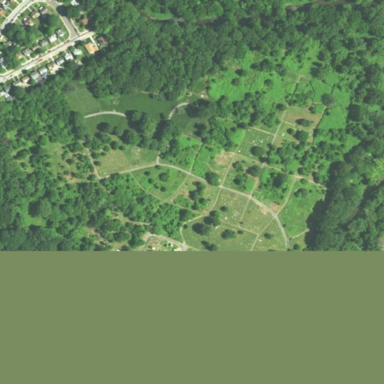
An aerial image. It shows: Cemetery.